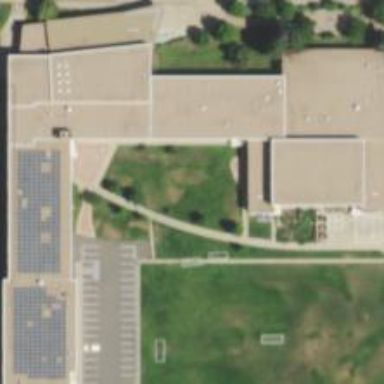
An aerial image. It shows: School building.